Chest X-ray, PA view. Patient: 18 years old, sex F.
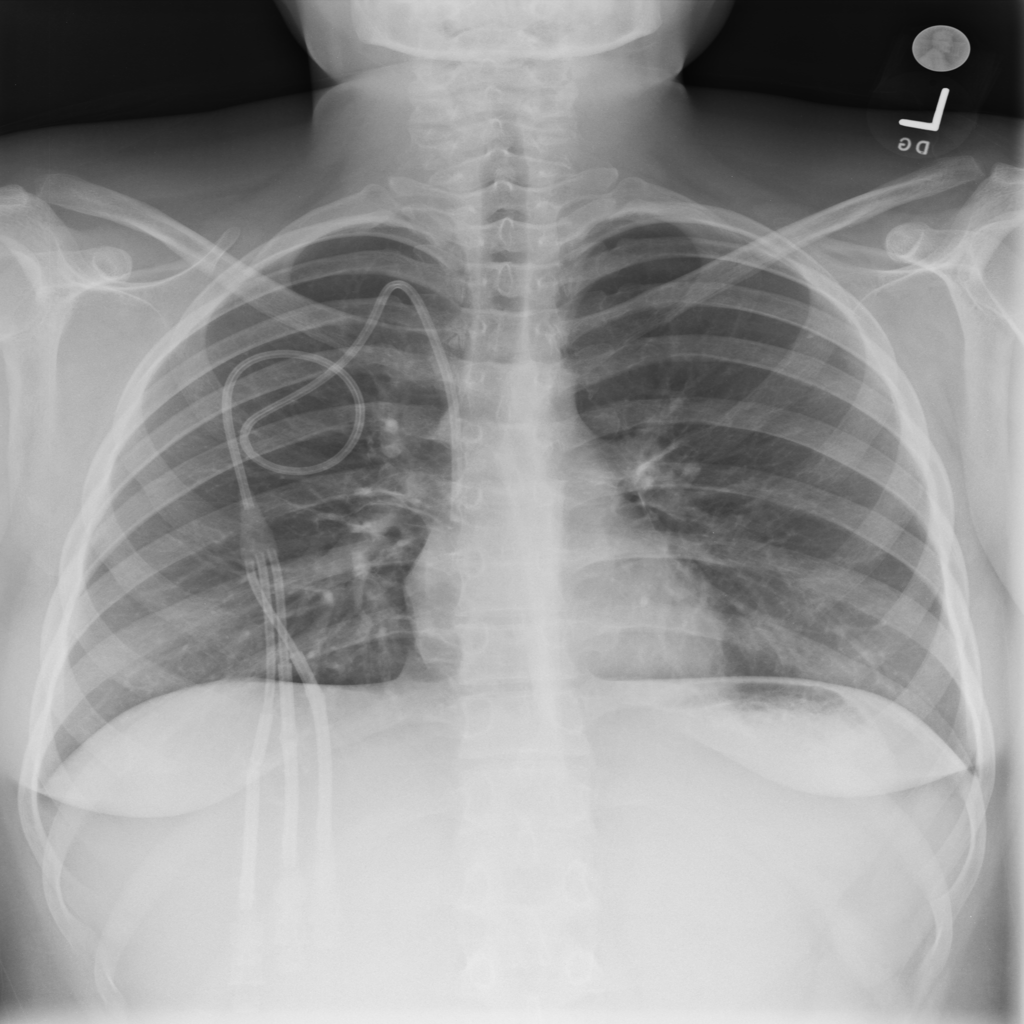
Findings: No Finding